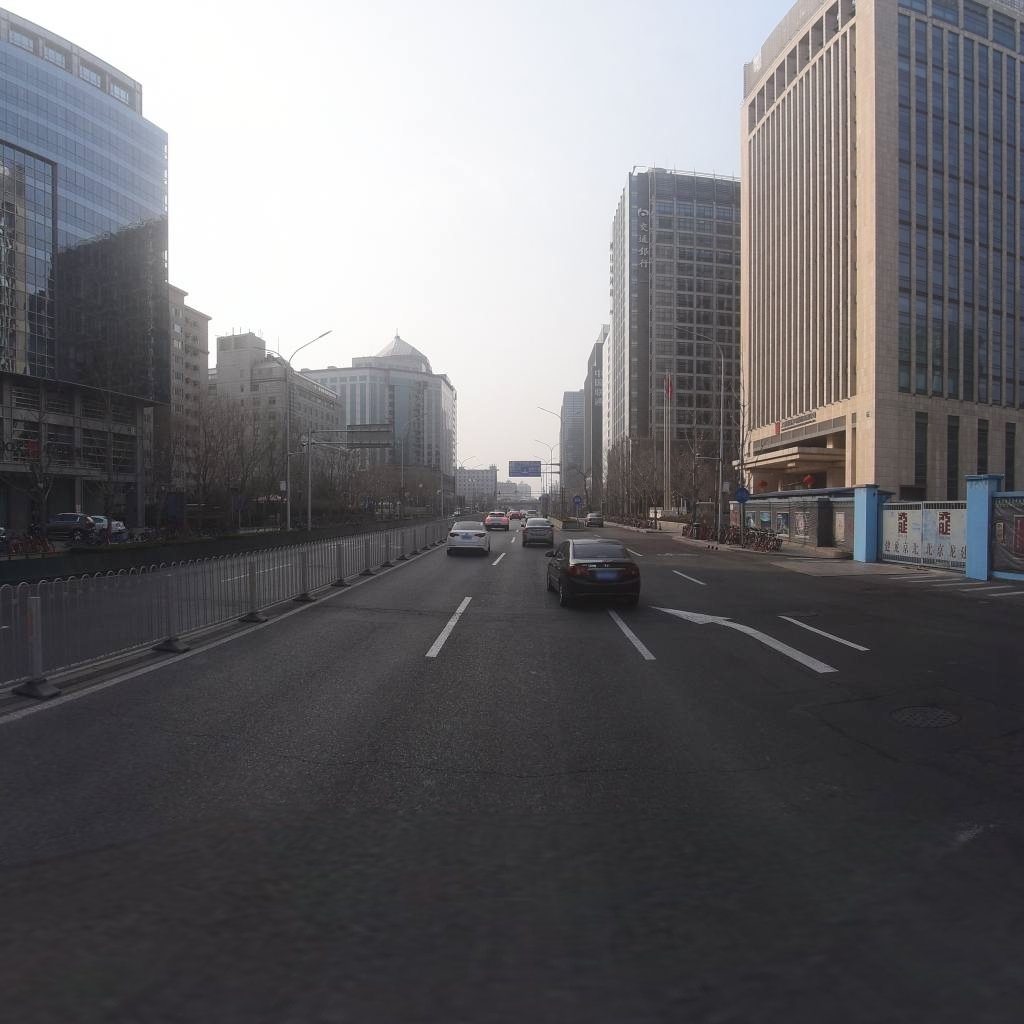
Region: Xicheng
Road damage annotations: transverse crack, manhole cover, longitudinal crack, transverse crack, transverse crack, manhole cover